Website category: auto
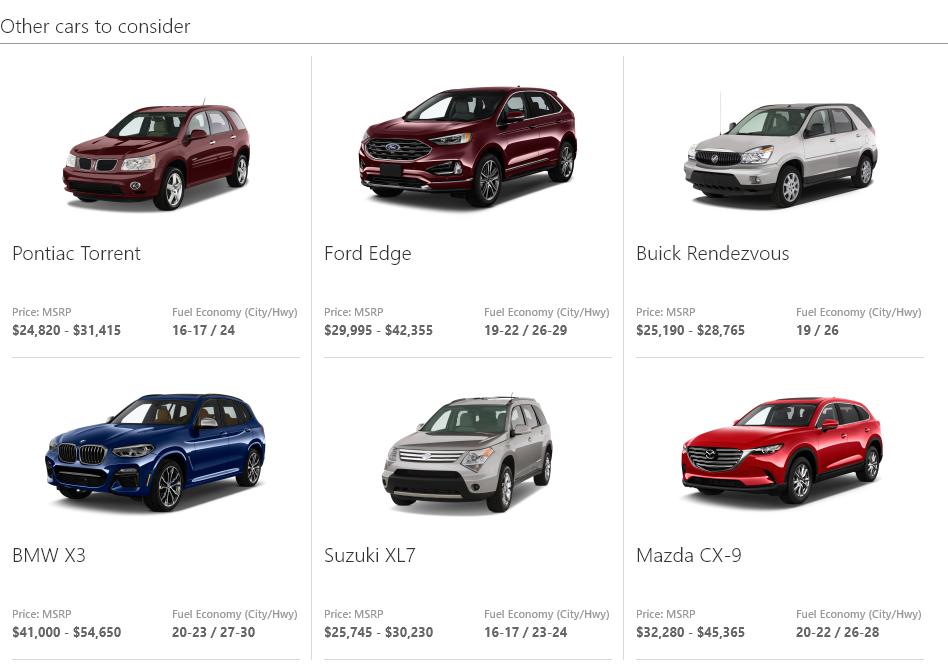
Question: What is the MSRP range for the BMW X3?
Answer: $41,000 - $54,650

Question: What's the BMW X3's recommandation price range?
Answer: $41,000 - $54,650

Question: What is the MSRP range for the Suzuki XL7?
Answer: $25,745 - $30,230

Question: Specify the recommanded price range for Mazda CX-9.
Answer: $32,280 - $45,365

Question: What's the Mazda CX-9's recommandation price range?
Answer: $32,280 - $45,365

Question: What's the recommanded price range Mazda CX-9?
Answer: $32,280 - $45,365

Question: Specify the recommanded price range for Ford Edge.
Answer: $29,995 - $42,355

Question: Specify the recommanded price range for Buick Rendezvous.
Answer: $25,190 - $28,765

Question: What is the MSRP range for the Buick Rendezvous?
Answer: $25,190 - $28,765

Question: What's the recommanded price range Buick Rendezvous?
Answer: $25,190 - $28,765

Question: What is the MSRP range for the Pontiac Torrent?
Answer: $24,820 - $31,415

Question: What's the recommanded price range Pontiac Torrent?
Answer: $24,820 - $31,415

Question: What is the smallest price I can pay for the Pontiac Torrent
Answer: $24,820

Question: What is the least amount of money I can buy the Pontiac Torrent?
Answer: $24,820

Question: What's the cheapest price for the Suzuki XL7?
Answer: $25,745

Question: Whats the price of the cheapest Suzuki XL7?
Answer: $25,745

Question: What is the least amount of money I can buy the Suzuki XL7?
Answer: $25,745

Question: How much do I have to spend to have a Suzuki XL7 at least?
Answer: $25,745

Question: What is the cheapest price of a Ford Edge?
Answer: $29,995

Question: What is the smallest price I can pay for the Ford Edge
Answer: $29,995

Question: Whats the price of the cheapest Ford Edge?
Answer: $29,995

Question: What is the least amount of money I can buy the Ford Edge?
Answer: $29,995

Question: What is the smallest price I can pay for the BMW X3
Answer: $41,000

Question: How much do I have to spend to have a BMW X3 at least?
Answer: $41,000

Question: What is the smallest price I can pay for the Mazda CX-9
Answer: $32,280

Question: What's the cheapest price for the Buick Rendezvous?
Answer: $25,190

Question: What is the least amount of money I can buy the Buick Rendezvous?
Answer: $25,190

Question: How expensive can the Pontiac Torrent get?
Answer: $31,415

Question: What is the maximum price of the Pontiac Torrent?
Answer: $31,415

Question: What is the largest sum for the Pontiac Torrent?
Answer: $31,415

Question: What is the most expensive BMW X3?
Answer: $54,650

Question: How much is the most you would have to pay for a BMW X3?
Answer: $54,650

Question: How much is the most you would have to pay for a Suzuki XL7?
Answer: $30,230

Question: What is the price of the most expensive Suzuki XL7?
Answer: $30,230

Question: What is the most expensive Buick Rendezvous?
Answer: $28,765

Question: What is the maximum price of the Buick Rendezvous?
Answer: $28,765

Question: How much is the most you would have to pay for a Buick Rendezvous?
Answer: $28,765

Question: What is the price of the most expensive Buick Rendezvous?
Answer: $28,765

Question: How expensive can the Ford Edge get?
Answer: $42,355

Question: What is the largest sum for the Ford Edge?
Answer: $42,355

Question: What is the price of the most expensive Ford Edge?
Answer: $42,355

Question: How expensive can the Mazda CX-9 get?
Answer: $45,365

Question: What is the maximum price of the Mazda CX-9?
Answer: $45,365

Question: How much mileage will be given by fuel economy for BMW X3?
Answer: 20-23 / 27-30

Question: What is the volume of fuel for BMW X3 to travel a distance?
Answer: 20-23 / 27-30

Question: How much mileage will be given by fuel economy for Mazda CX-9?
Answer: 20-22 / 26-28

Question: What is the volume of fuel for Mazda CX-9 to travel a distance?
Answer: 20-22 / 26-28

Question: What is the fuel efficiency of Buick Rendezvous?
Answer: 19 / 26

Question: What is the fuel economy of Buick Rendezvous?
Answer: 19 / 26

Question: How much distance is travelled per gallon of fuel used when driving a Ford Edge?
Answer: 19-22 / 26-29

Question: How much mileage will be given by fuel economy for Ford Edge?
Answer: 19-22 / 26-29

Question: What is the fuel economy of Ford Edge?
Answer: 19-22 / 26-29

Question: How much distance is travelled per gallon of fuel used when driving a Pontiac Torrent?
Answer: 16-17 / 24

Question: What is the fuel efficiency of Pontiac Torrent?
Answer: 16-17 / 24

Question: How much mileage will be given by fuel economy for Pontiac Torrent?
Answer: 16-17 / 24

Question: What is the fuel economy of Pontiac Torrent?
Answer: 16-17 / 24

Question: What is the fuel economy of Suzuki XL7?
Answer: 16-17 / 23-24

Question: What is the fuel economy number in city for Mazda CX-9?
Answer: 20-22

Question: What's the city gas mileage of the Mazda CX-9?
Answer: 20-22

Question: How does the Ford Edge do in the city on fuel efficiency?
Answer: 19-22

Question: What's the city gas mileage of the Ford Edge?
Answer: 19-22

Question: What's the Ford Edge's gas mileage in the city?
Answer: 19-22

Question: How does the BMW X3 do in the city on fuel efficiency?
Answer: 20-23

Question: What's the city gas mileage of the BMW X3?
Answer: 20-23